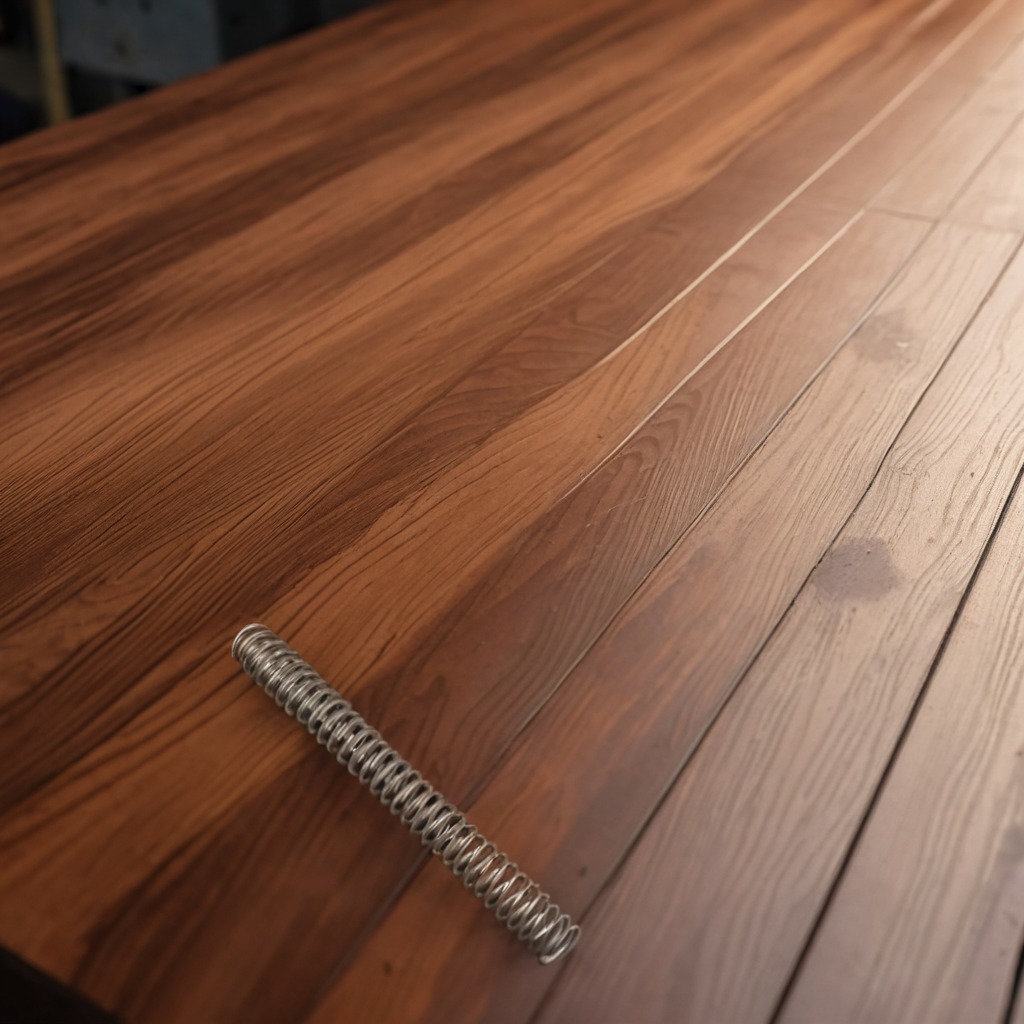
A coiled metal spring is lying on the wooden table.